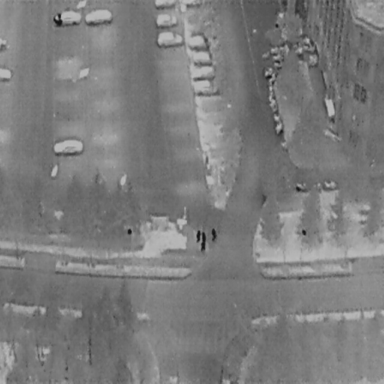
There are 16 objects shown in the infrared image, including 12 Cars, and four People.